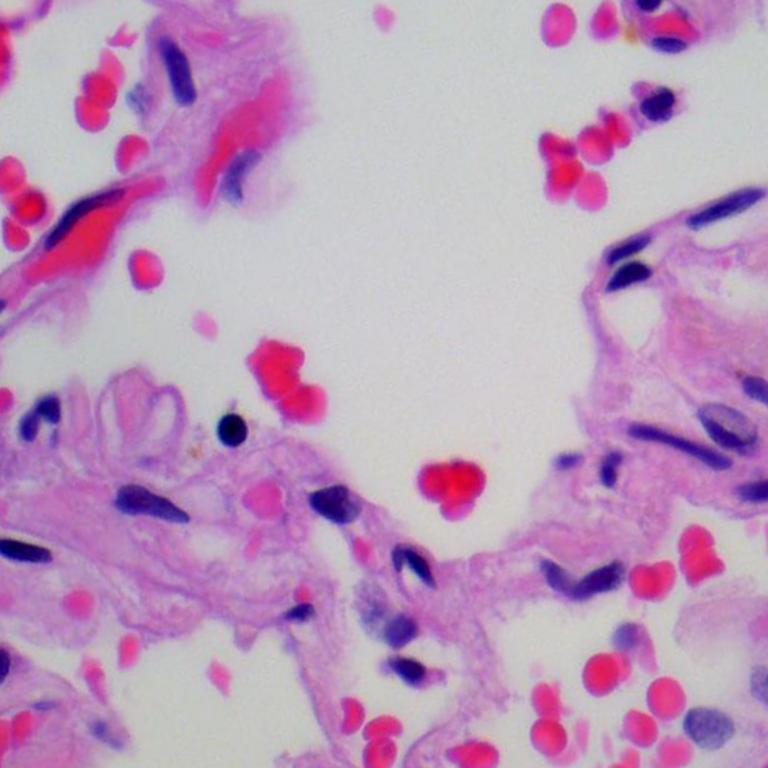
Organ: lung
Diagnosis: benign